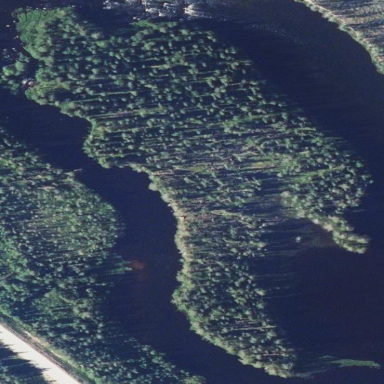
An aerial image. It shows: Island covered with woodland.